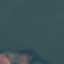
Label: SeaLake